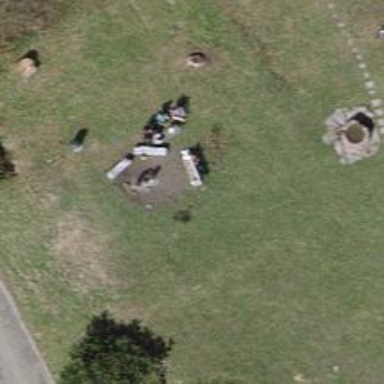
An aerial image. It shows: Barbecue facility.